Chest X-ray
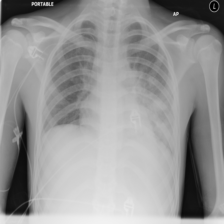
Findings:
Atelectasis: negative
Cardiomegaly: negative
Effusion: negative
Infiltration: positive
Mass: negative
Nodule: negative
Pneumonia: negative
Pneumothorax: negative
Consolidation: negative
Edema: negative
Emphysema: negative
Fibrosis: negative
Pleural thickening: negative
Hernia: negative